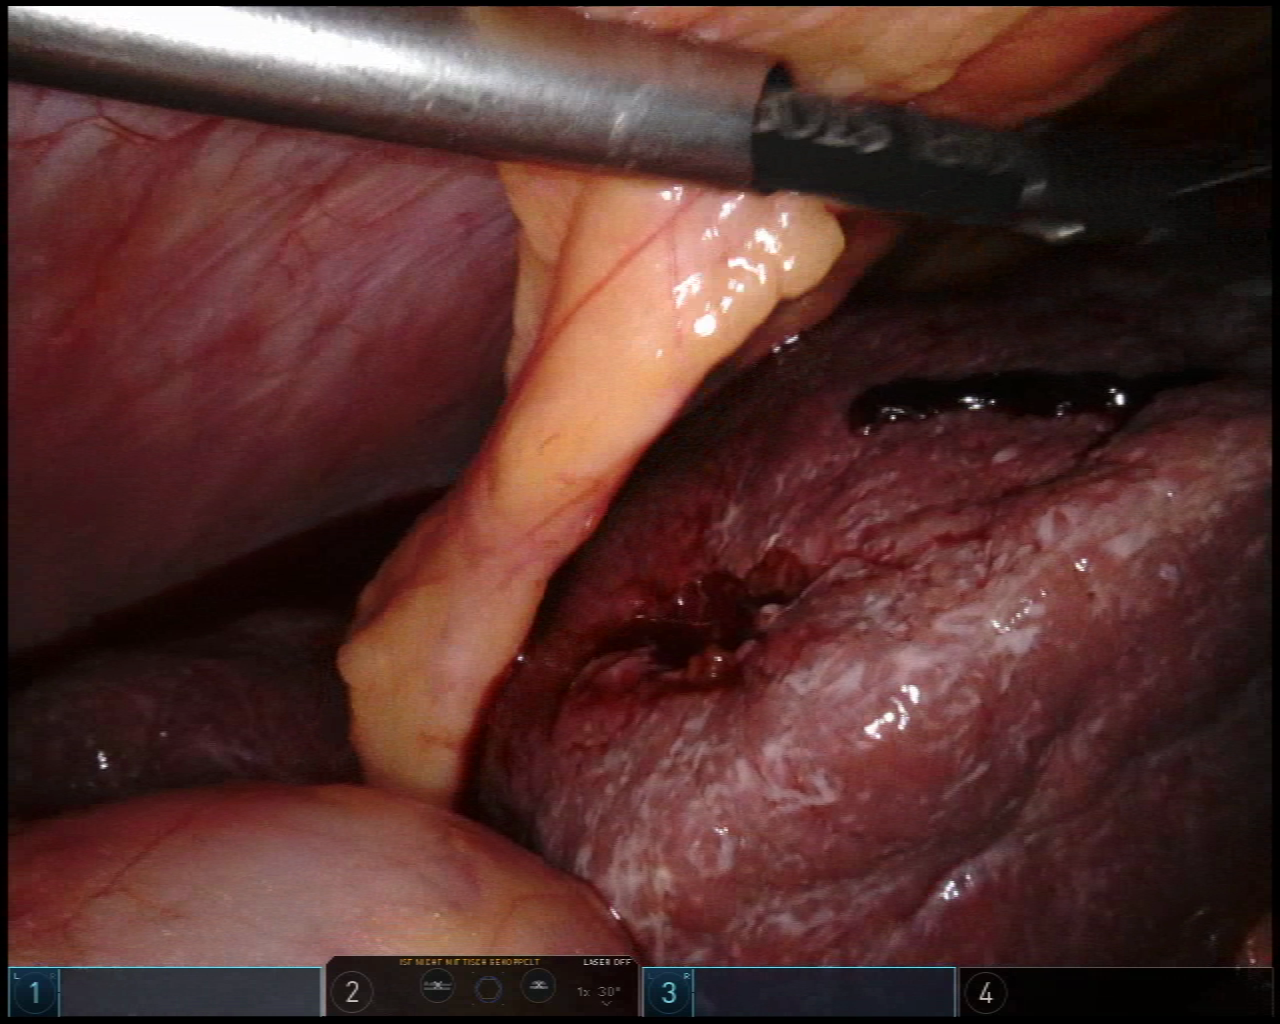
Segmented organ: liver
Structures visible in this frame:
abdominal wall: yes
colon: yes
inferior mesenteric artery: no
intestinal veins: no
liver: yes
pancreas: no
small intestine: no
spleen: no
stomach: no
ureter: no
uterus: no
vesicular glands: no